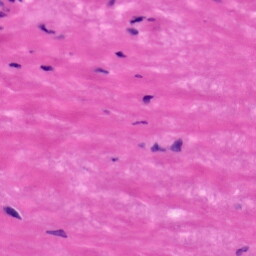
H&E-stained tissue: Tonsil